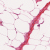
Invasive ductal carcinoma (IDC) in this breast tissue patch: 0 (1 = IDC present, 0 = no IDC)